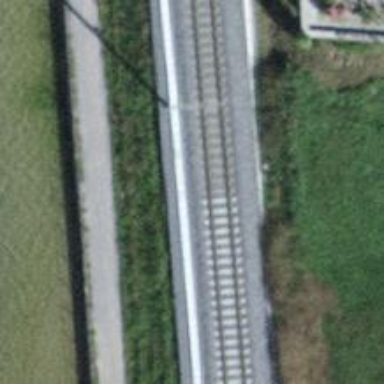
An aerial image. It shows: Narrow-gauge railway track with electrified contact line. The railway has one track.